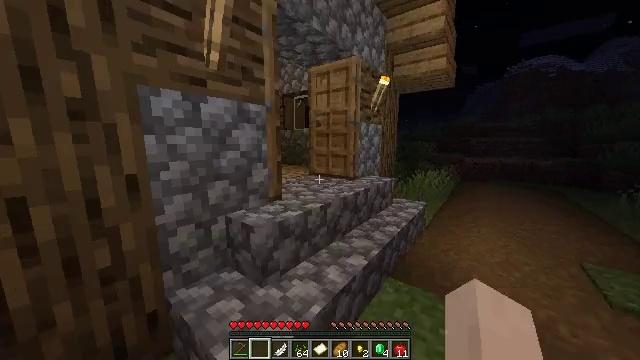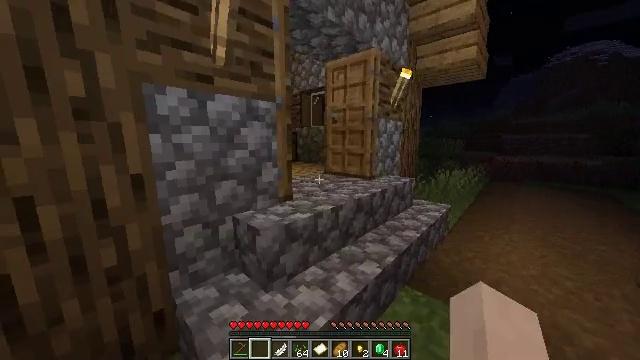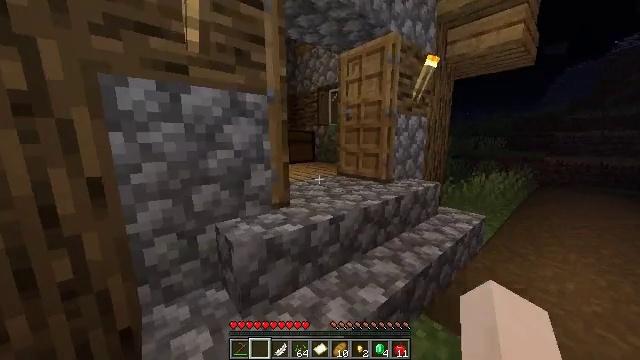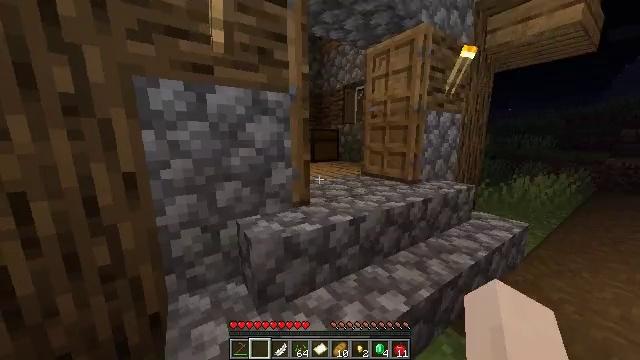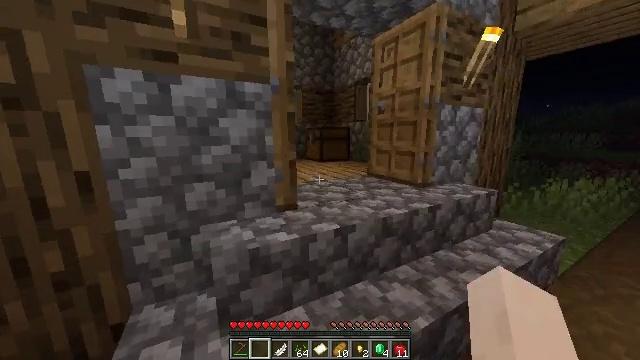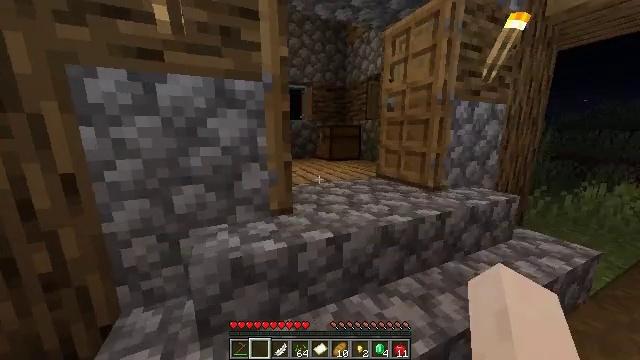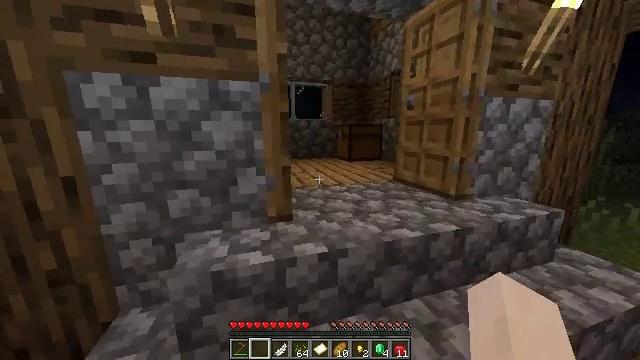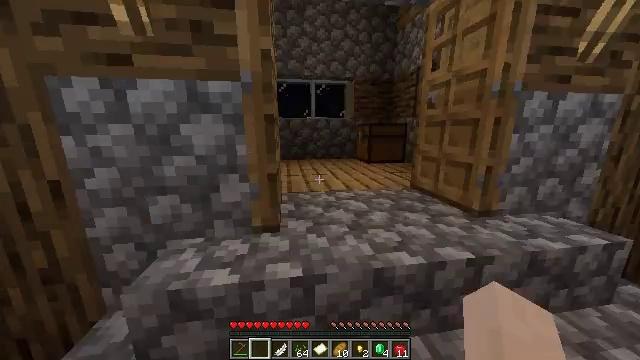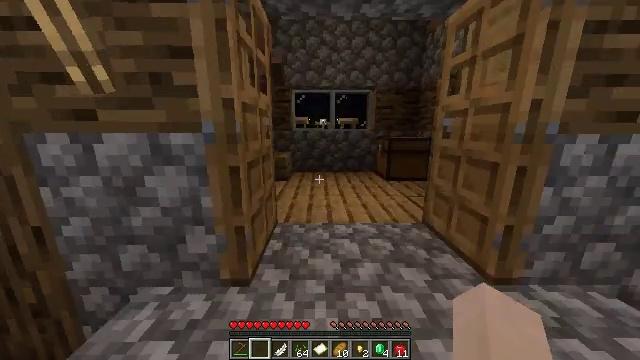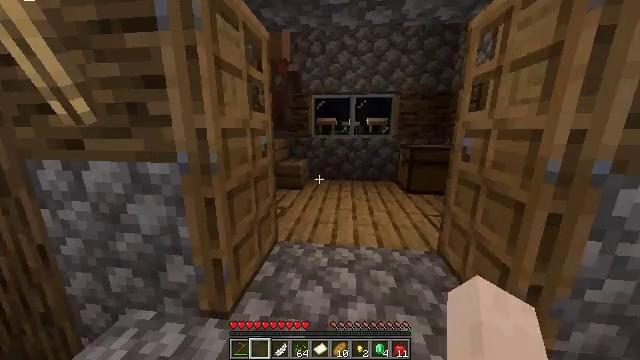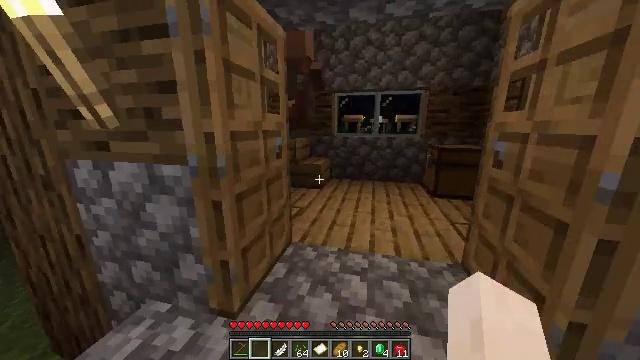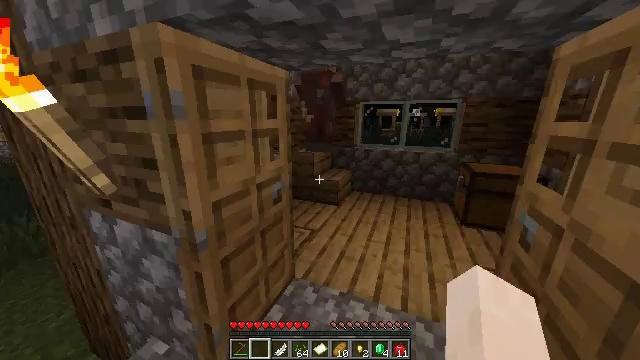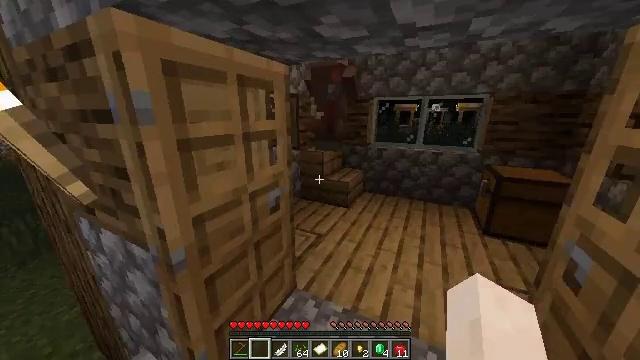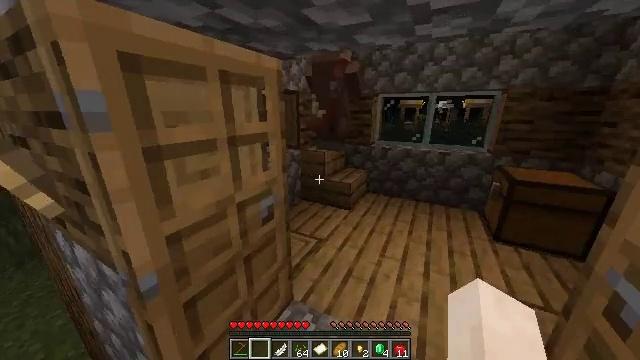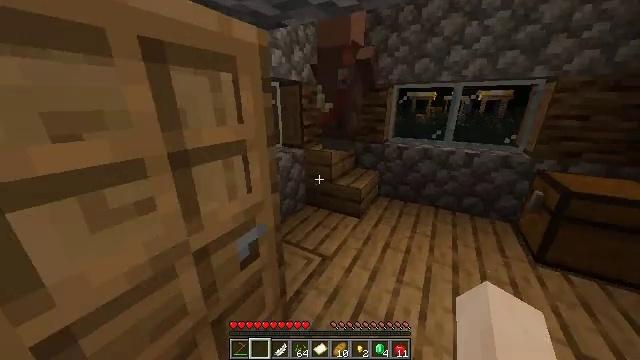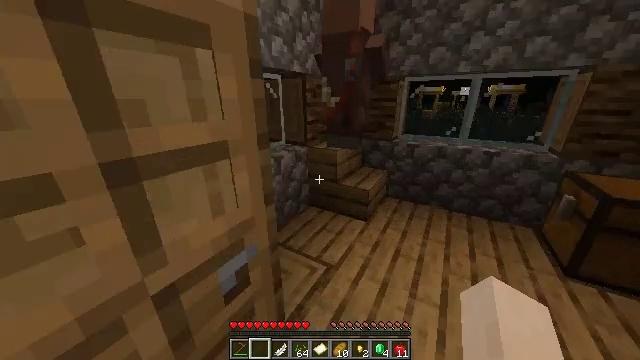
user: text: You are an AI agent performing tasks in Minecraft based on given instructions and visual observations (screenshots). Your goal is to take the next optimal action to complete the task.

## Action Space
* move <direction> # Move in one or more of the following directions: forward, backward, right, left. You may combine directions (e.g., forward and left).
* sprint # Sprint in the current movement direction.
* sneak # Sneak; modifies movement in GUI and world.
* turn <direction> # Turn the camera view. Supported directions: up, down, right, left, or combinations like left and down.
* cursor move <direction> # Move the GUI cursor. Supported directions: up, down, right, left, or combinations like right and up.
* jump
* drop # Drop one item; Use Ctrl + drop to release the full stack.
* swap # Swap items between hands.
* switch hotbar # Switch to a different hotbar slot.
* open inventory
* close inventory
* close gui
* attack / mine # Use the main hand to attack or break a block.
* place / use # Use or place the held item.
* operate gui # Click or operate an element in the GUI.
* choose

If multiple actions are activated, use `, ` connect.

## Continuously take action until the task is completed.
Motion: motion action
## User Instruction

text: Attack the oak door to gather it.
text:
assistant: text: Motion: move forward and move right, turn left
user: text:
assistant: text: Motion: move forward and move right, turn left
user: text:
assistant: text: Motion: move forward and move right, turn left
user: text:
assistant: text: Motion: move forward and move right, turn left
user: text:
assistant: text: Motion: move forward and move right, turn left
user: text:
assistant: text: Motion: move forward and move right, turn left
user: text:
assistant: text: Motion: move forward and move right, turn left
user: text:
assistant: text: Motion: move forward and move right, turn left
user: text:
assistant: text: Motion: move forward and move right, turn left
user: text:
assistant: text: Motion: move forward and move right, turn left
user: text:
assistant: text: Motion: move forward, turn left and down
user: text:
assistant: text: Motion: move forward, turn left and down
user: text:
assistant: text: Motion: move forward, turn left
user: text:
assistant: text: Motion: move forward, turn left and down
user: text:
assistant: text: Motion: move forward, turn left and down
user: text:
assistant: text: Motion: move forward and move right, turn left and down
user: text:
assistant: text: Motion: move forward and move right
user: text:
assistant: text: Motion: move forward and move right, turn left and down
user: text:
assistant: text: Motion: move forward and move right, turn down
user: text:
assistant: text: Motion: no_op
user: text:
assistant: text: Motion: turn right
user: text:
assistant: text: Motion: no_op
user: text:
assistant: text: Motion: turn right
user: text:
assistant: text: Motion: turn right and up
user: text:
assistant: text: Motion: turn left and up
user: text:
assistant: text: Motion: turn left and up
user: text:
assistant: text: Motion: no_op
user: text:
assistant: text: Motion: no_op
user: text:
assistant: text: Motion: no_op
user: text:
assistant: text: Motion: no_op